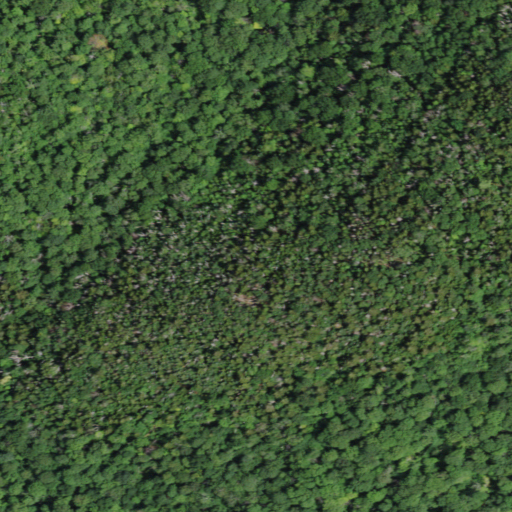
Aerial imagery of mountain in New York named Lightning Hill containing deciduous forest, mixed forest, and evergreen forest